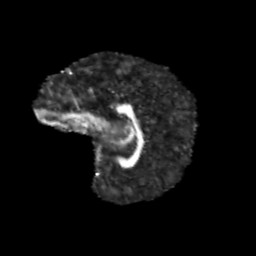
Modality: FA
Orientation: sagittal
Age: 13
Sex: female
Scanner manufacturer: siemens
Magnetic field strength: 3 T
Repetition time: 3.8 s
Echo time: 0.07 s